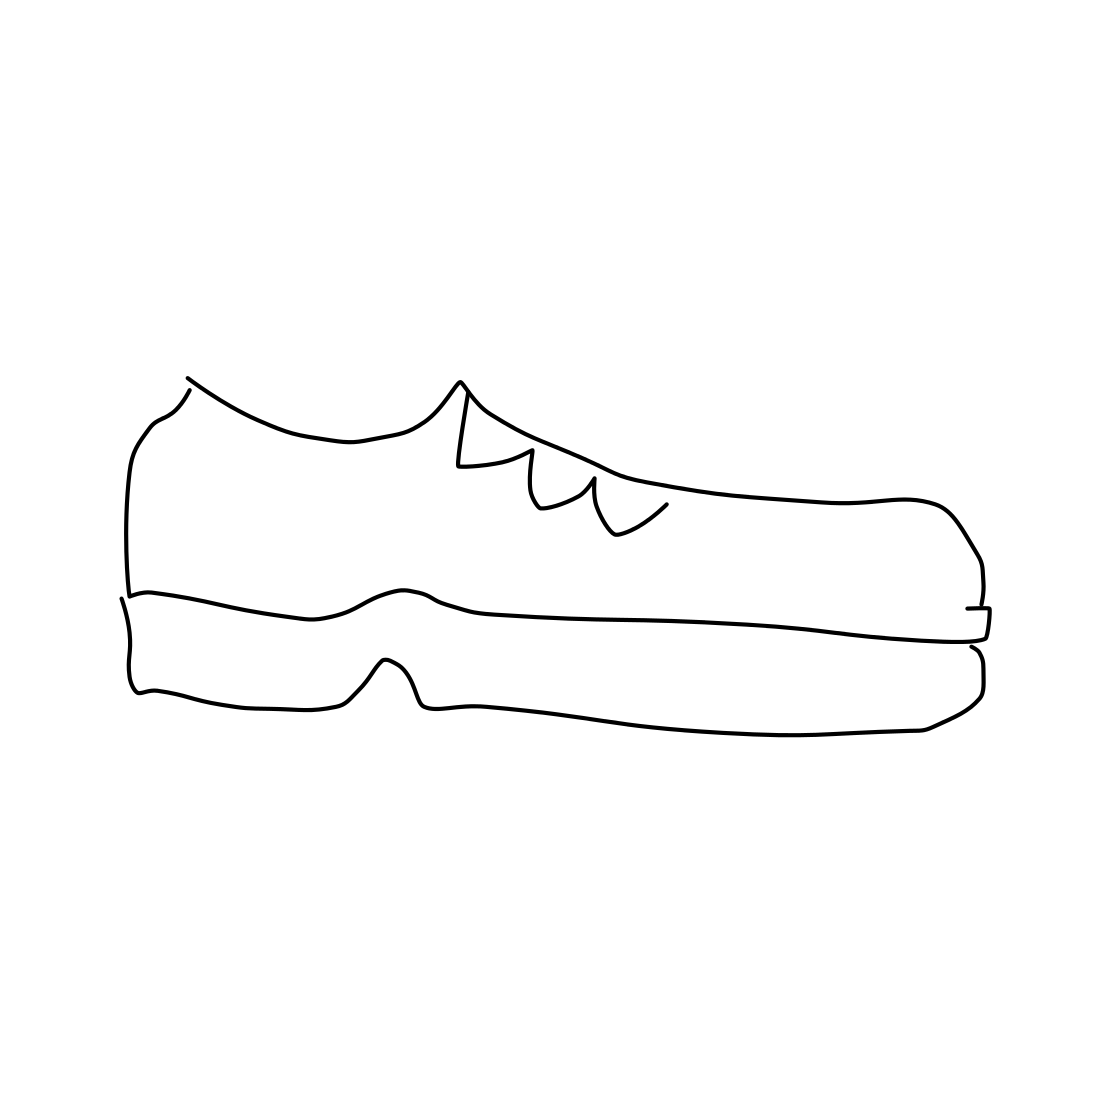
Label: shoe